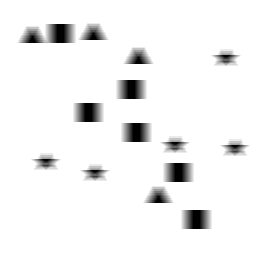
Squares: 6
Triangles: 4
Stars: 5
Total shapes: 15